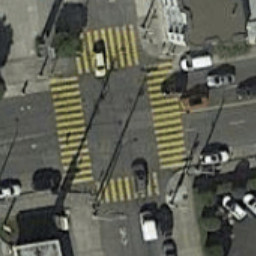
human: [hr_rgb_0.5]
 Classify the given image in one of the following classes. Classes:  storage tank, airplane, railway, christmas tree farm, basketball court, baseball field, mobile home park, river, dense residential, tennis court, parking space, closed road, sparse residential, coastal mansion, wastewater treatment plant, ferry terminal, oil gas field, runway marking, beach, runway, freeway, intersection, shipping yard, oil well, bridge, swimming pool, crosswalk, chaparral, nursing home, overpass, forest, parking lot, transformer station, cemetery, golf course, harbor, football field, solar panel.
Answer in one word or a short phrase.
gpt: crosswalk